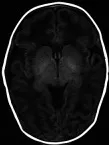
Cranial magnetic resonance imaging of the patient. (C) Short T1 signals can be seen in the bilateral pallidum.
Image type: radiology (mri)